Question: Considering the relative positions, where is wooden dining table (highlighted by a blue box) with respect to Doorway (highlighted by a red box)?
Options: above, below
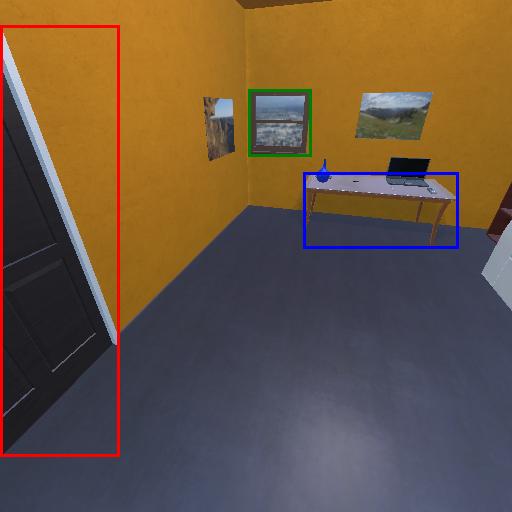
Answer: above